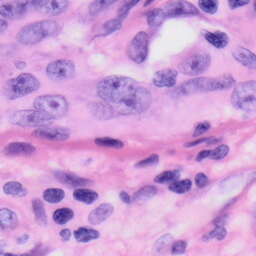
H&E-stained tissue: Skin